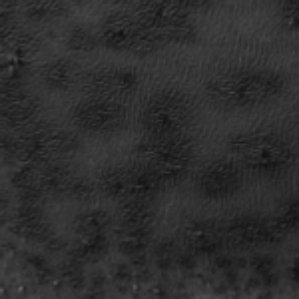
Label: frost